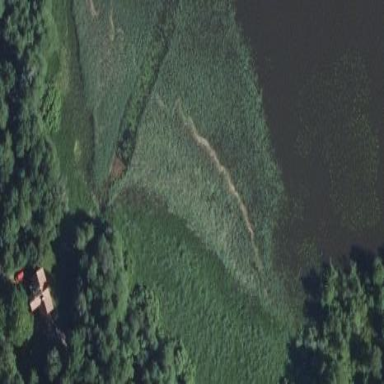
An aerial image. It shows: Reedbed in wetland area.